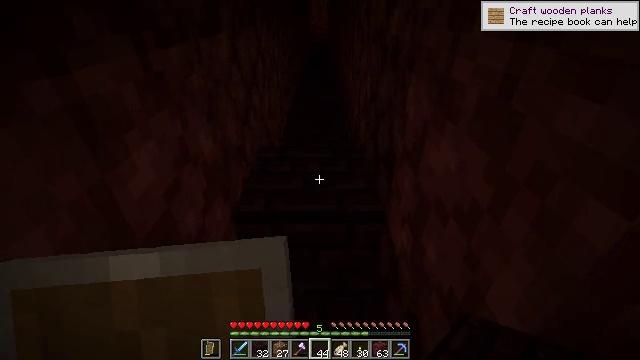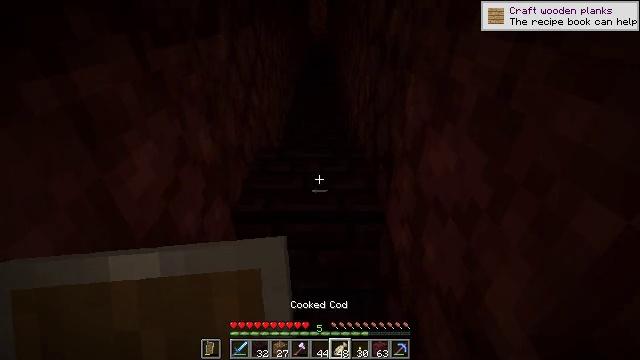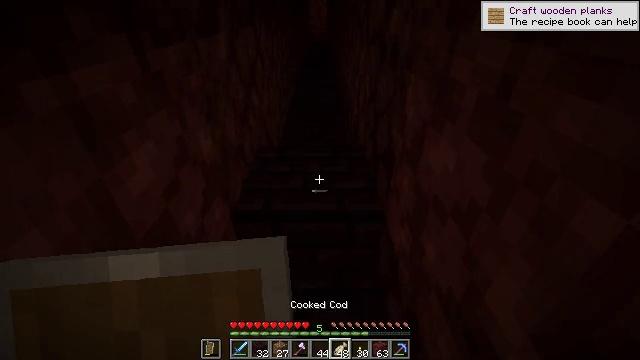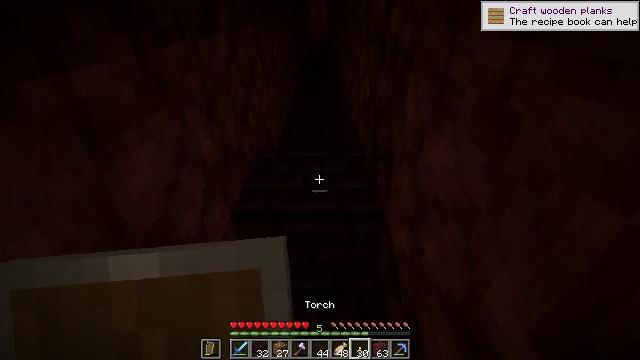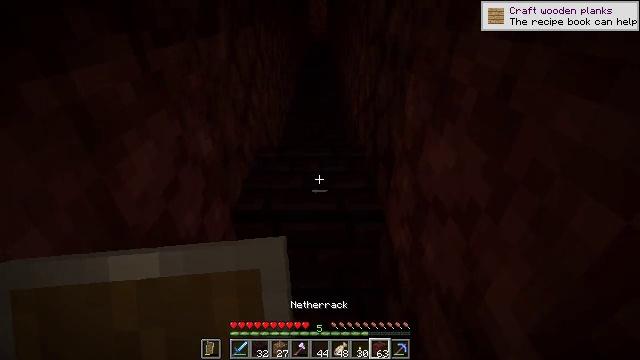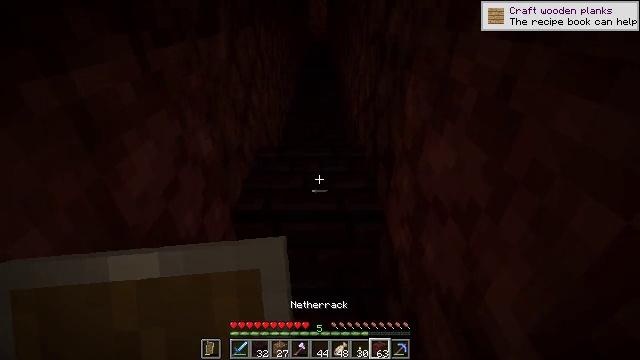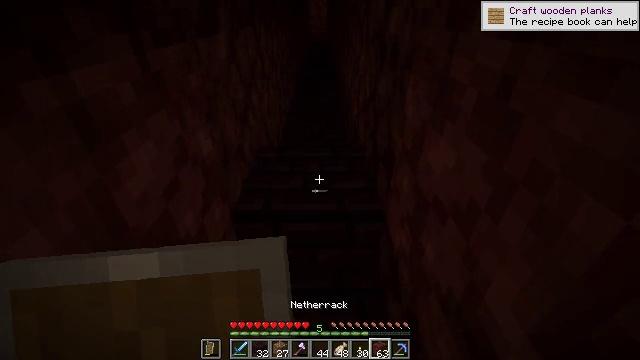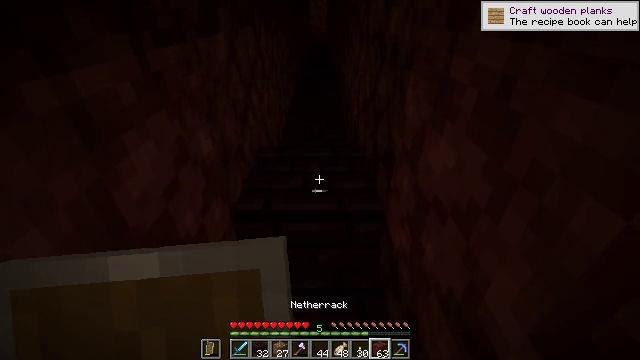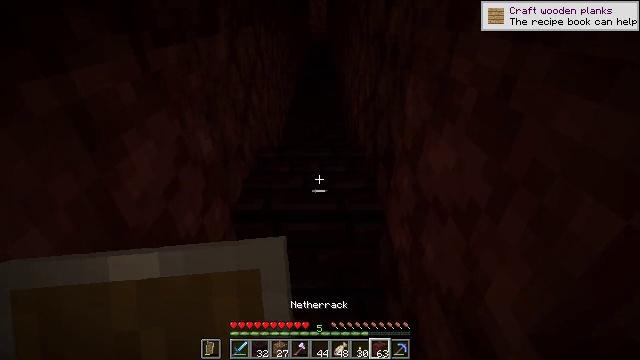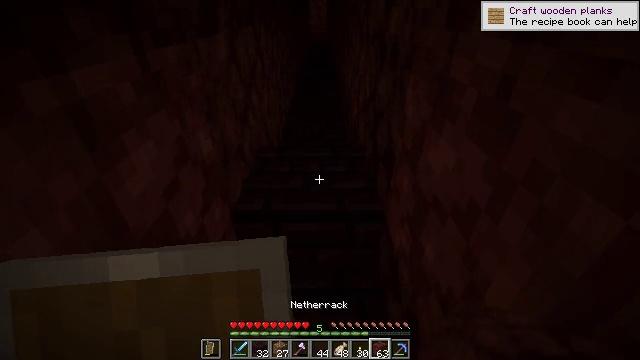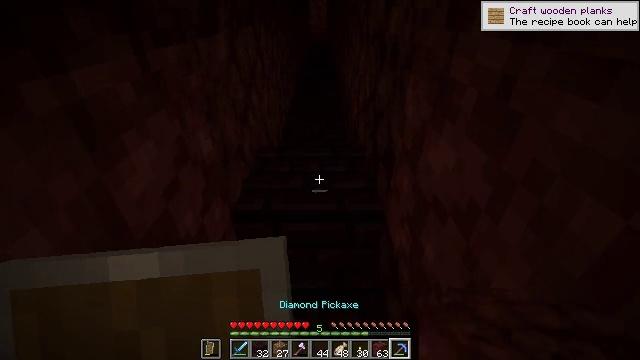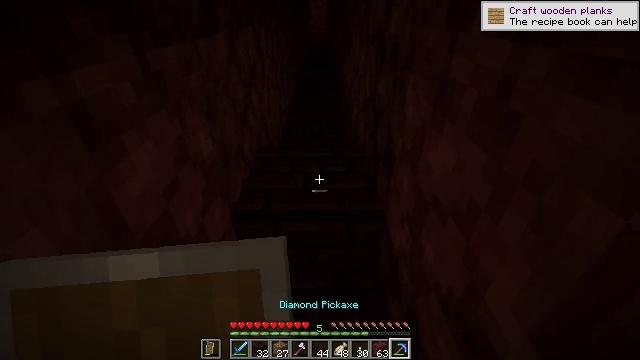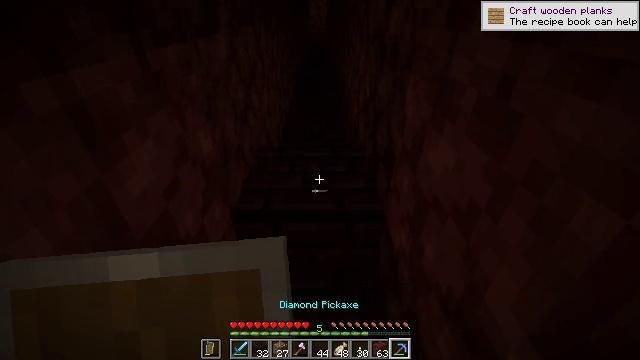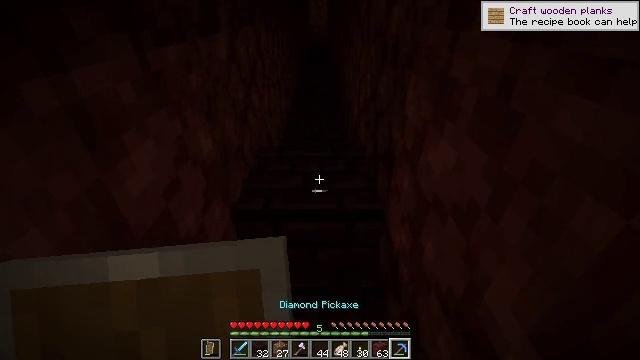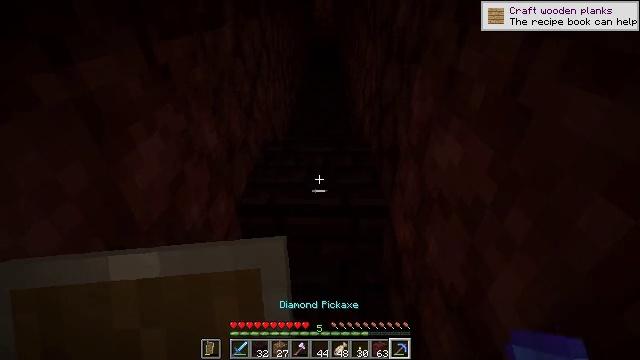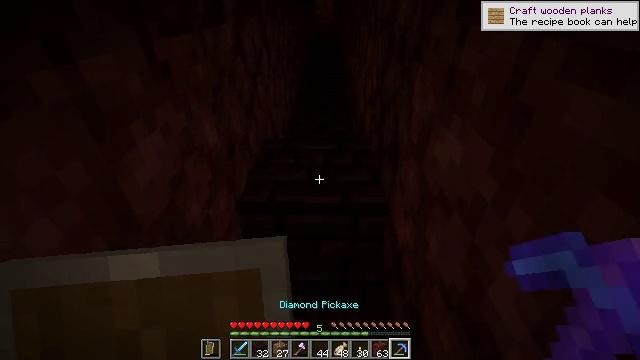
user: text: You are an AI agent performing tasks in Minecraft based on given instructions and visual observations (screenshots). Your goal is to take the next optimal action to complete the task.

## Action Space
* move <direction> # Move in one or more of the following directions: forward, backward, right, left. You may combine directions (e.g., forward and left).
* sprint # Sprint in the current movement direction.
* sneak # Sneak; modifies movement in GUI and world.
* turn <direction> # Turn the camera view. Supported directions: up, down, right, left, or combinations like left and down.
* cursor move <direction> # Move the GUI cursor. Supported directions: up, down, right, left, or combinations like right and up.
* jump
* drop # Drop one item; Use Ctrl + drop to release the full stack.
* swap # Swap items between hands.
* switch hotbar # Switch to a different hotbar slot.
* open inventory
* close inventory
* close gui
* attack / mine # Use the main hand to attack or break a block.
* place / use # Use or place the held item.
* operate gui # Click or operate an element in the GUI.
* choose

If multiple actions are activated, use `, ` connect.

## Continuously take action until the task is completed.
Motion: motion action
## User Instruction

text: Remove the nether brick slab from its place.
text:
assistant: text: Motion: no_op
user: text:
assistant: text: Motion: no_op
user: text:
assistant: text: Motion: no_op
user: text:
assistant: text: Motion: no_op
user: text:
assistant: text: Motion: no_op
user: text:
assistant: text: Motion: no_op
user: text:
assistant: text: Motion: no_op
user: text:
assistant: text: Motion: no_op
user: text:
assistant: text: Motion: no_op
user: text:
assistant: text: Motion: no_op
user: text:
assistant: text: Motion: no_op
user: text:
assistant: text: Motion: no_op
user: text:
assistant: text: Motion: no_op
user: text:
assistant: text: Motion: turn left and down
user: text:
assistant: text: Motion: no_op
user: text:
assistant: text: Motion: attack / mine
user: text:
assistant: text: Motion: attack / mine
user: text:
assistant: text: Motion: attack / mine
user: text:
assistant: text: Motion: attack / mine
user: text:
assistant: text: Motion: attack / mine
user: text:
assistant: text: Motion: attack / mine
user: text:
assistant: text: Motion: no_op
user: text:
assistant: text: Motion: no_op